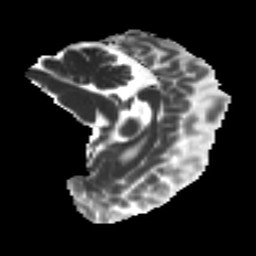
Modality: MD
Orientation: sagittal
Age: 40
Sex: female
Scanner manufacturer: ge
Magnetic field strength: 3 T
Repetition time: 7.8 s
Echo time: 0.0606 s